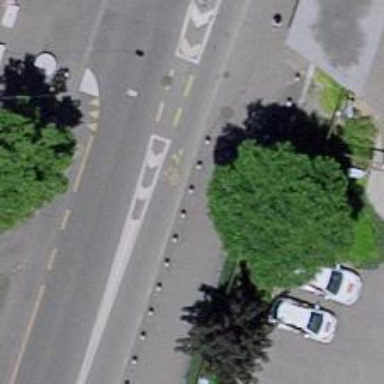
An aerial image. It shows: Bollard.